Question: We are using PDFBox to extract text from PDF's.
Some PDF's text can't be extract correctly.
The following image shows a part from the PDF as image:

After text extraction we get the following text:
3, 8 5 EU R 1 Netto 38,50 EUR 4,00
(Spaces are added between ',' and '8')
Here is our code:
'''
PDDocument pdf = PDDocument.load(reuseableInputStream);
PDFTextStripper pdfStripper = new PDFTextStripper();
pdfStripper.setSortByPosition(true);
String text = pdfStripper.getText(pdf);
'''
We tried to play with the PDFTextStripper attributes 'AverageCharTolerance' and 'SpacingTolerance' with no positive effect.
The alternative libary 'iText' extract the text correctly without spaces between the characters. But we can't use it because of license problems.
Any ideas? Thank you.
We are using version 1.8.9. We tried also the snapshot version 2.0.0 with no effect.
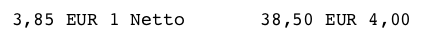
Answer: ## The cause
Inspecting the file provided by the OP it turns out that the issue is caused by ! There are multiple strings drawn from the same starting position; at every position at most one of those strings has a non-space character. Thus, the PDF viewer output looks good, but PDFBox as text extractor tries to make use of all characters found including those extra space characters.
The behavior can be reproduced using a PDF with this content stream with being :
'''
BT
/F0 9 Tf
100 500 Td
( 2 Netto 5,00 EUR 3,00) Tj
0 0 Td
( <PHONE> ENERGIZE LR6 Industrial 2,50 EUR 1) Tj
ET
'''
In a PDF viewer this looks like this:

Copy & paste from Adobe Reader results in
'''
2 2 8 8 2 8 9 2 E N E R G I Z E L R 6 I n d u s t r i a l 2 , 5 0 E U R 1 Netto 5,00 EUR 3,00
'''
Regular extraction using PDFBox results in
'''
2 2 8 8 2 89 2 E N E RG IZ E L R 6 I n du s t ri a l 2 ,5 0 EU R 1 Netto 5,00 EUR 3,00
'''
Thus, not only PDFBox has problems here, these two outputs look different but the extra spaces are a problem either way.
I would propose telling the producer of those PDFs that they are difficult to post-process, even for widely-used software like Adobe Reader.
## A work-around
To extract something sensible from this we have to somehow ignore the (actually existing!) extra spaces. As there is no way to ad hoc know which spaces can be used later on and which not, we simply remove all and hope PDFBox adds spaces where necessary:
'''
String extractNoSpaces(PDDocument document) throws IOException
{
PDFTextStripper stripper = new PDFTextStripper()
{
@Override
protected void processTextPosition(TextPosition text)
{
String character = text.getCharacter();
if (character != null && character.trim().length() != 0)
super.processTextPosition(text);
}
};
stripper.setSortByPosition(true);
return stripper.getText(document);
}
'''
<URL>
Using this method with the test document we get:
'''
2 <PHONE> ENERGIZE LR6 Industrial 2,50 EUR 1 Netto 5,00 EUR 3,00
'''
## Different text extractors
> The alternative libary 'iText' extract the text correctly without spaces between the characters
This is due to iText extracting text string by string, not character by character. This procedure has its own perils but in this case results in something more usable out-of-the-box.